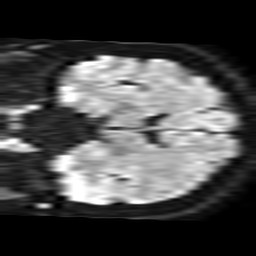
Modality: TRACE
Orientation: coronal
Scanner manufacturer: philips
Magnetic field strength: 1.5 T
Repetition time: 3.393 s
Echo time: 0.06922 s